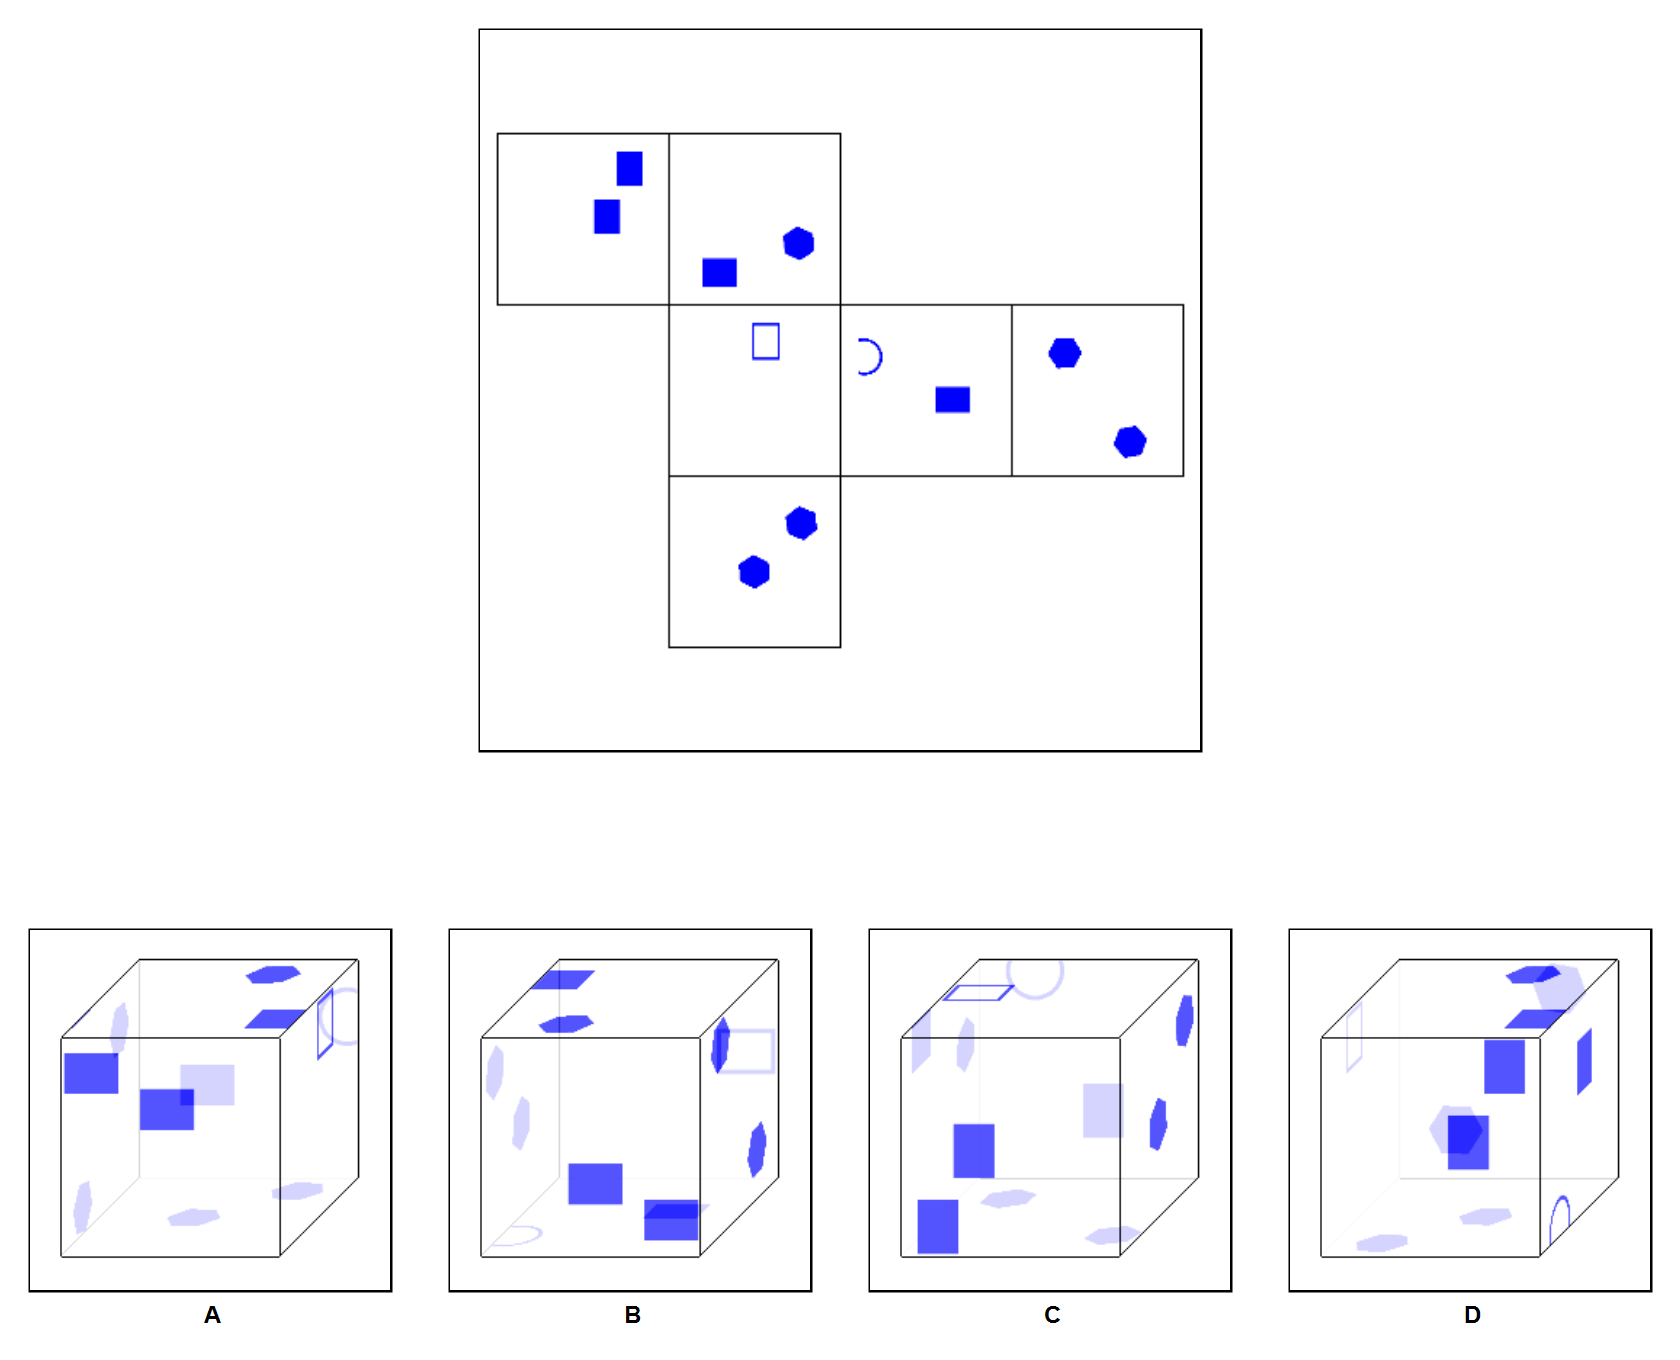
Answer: C